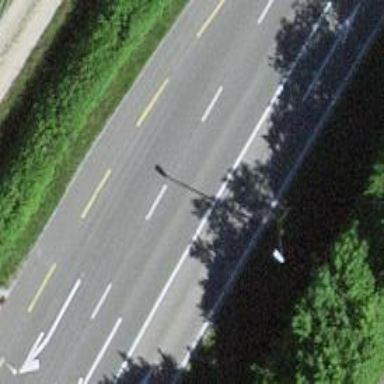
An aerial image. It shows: Tertiary road.